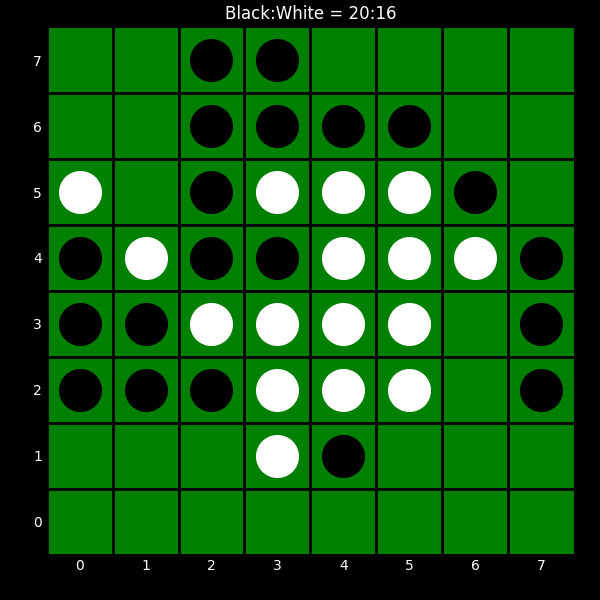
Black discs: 20
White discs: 16